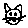
Label: cat